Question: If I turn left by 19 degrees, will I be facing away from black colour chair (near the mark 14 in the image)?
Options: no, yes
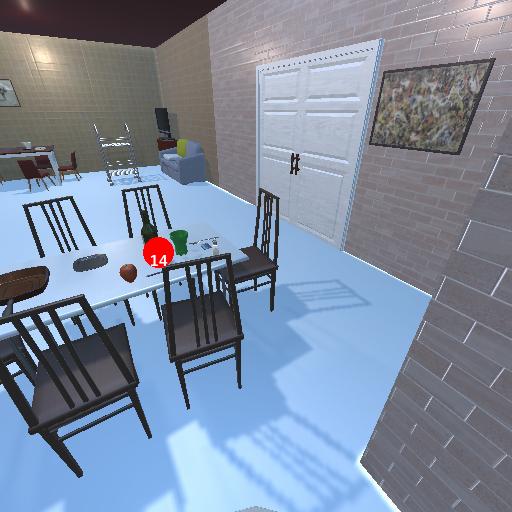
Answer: no